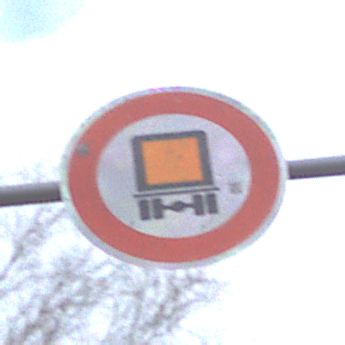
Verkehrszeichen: VerbotKennzeichnungspflichtigeKraftfahrzeugeGefaehrlicheGueter
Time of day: MorningAfternoon
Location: Outdoor (Nature)
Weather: Overcast
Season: NotSpecified
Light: Natural